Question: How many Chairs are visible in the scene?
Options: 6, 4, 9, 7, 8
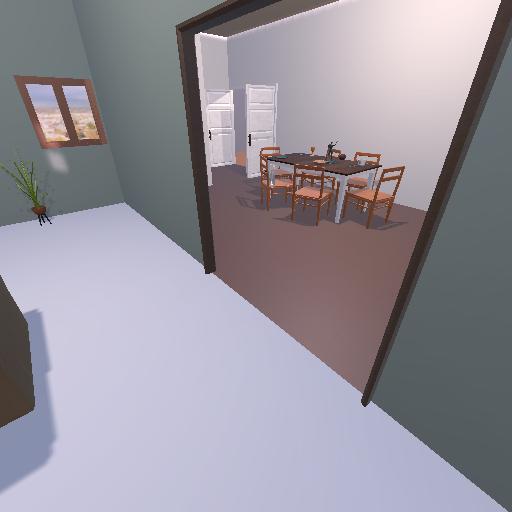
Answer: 6